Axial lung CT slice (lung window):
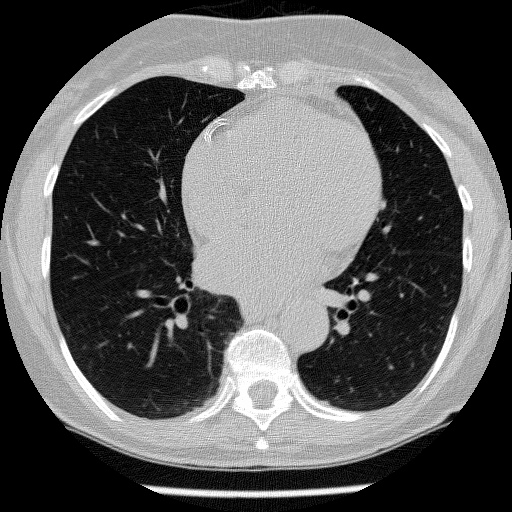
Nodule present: no